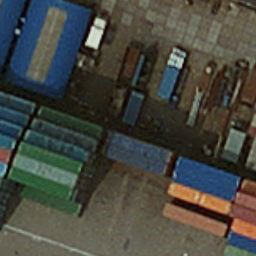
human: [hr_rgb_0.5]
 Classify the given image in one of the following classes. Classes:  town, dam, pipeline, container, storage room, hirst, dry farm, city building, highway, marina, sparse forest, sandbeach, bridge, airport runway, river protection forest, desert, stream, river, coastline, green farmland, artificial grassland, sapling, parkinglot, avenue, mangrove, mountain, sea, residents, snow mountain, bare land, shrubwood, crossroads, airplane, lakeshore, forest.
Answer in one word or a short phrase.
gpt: container